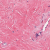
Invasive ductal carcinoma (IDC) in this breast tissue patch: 0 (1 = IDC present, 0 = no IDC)